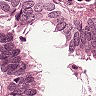
Metastatic tissue present: yes